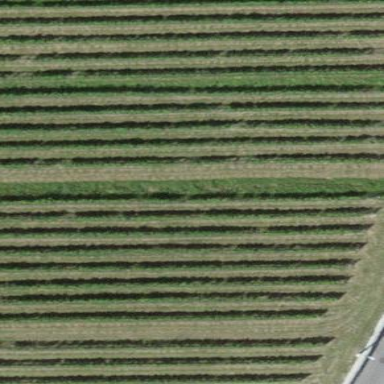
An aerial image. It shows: Vineyard growing grapes.